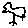
Label: bird